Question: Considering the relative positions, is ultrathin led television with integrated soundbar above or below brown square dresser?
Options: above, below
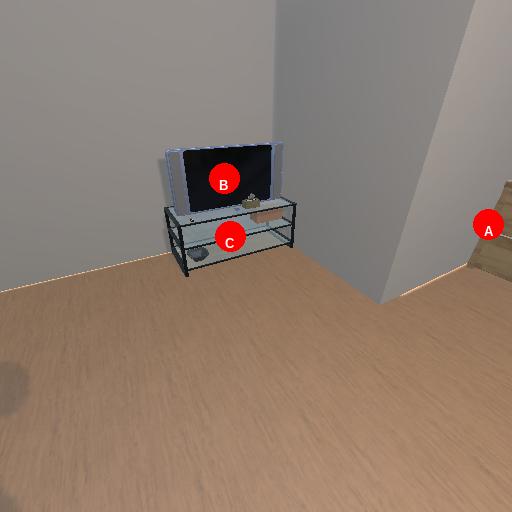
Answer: above